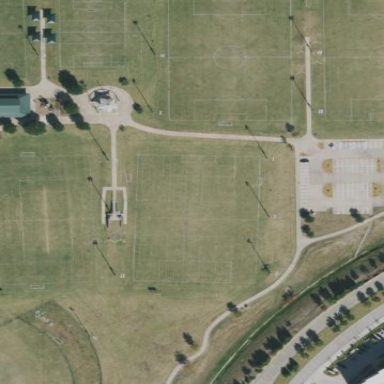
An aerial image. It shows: Soccer pitch for outdoor sports and leisure activities.